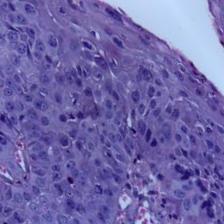
Diagnosis: OSCC